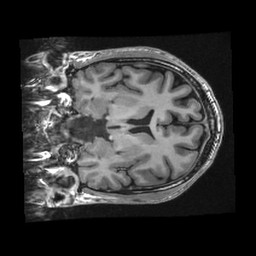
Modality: T1w
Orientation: coronal
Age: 26
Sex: female
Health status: healthy
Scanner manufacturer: ge
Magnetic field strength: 3 T
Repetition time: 0.008336 s
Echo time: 0.003104 s